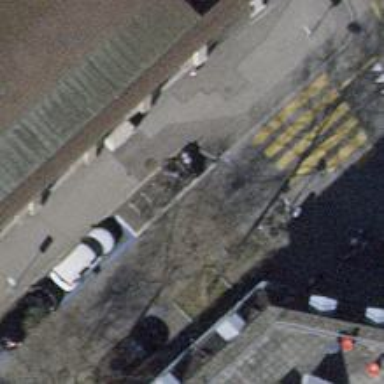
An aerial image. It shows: Bicycle parking area with stands.